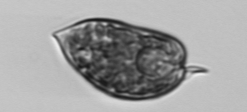
Label: Prorocentrum_micans